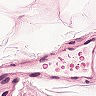
Metastatic tissue present: no